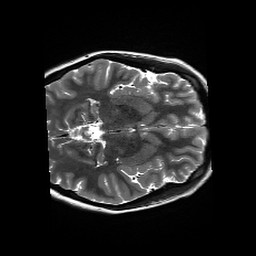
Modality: T2w
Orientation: axial
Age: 19
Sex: female
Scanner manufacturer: siemens
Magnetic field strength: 3 T
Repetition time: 13.52 s
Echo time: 0.088 s